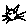
Label: cat